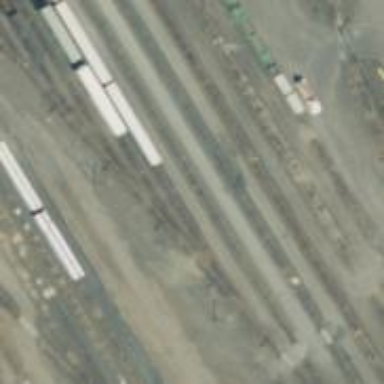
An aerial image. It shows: Railway yard.